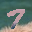
Label: 7